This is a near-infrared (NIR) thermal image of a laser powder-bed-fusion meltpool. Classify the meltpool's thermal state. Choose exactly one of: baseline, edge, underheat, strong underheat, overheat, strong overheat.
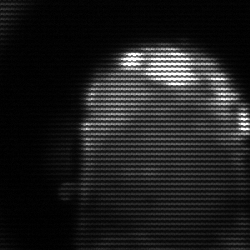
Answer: baseline